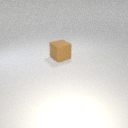
large brown rubber cube